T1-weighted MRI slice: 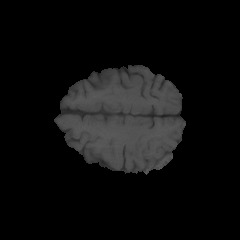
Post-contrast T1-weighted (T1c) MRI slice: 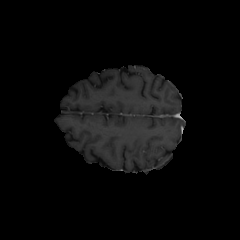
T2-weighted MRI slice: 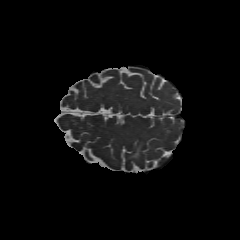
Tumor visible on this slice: yes